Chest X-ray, AP view. Patient: 66 years old, sex M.
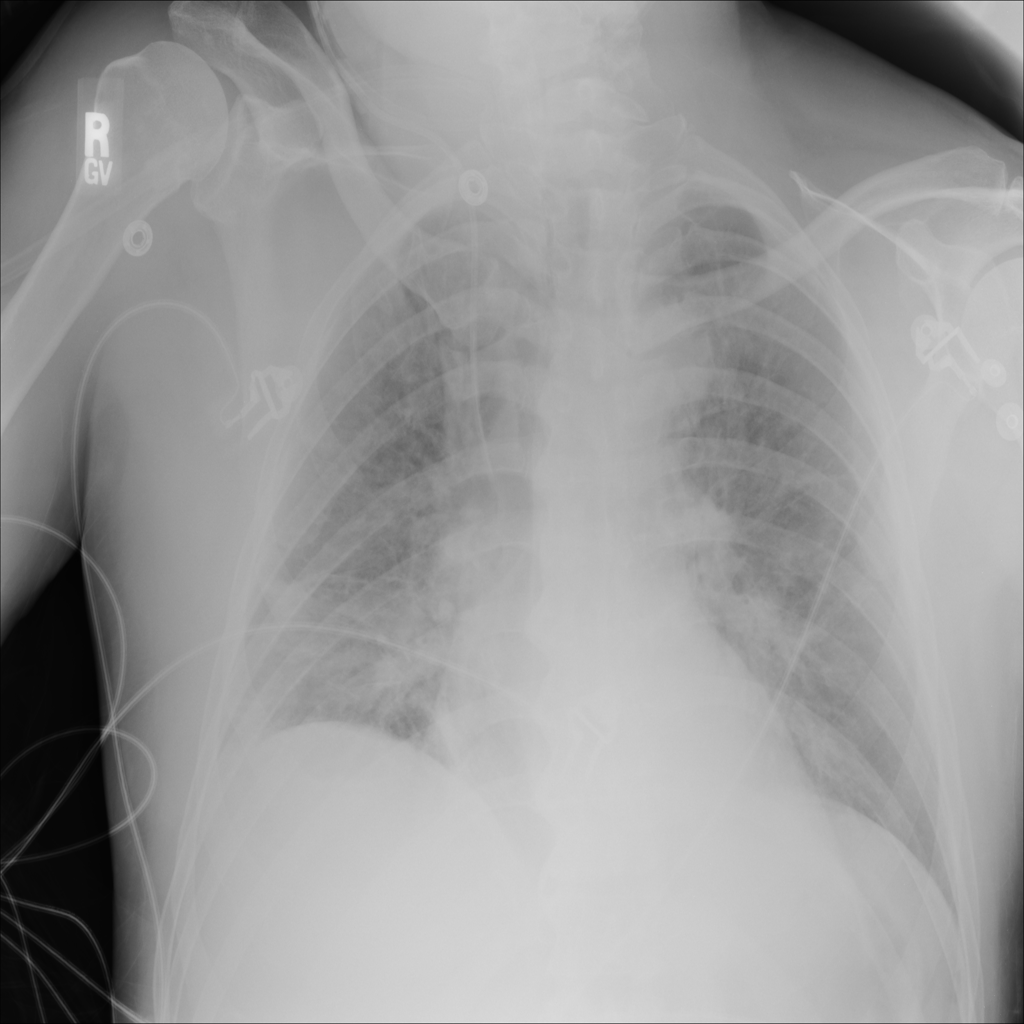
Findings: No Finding